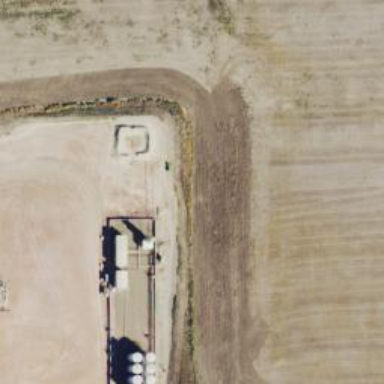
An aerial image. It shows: Storage tank with man-made structure.